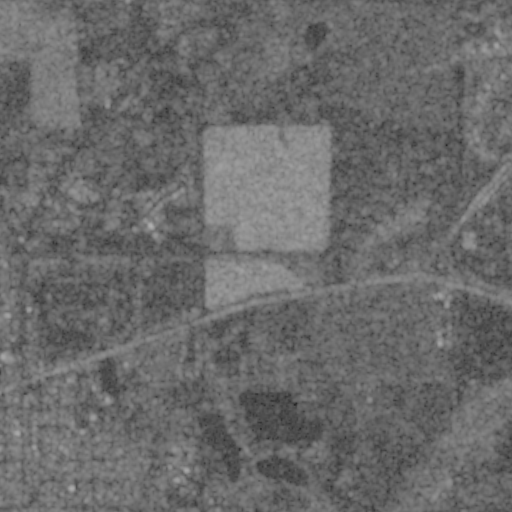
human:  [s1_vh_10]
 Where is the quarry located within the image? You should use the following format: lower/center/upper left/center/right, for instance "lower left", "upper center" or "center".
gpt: The quarry is located in the lower of the image.
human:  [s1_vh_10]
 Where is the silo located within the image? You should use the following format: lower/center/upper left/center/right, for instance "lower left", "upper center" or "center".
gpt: The silo is located in the upper left of the image.
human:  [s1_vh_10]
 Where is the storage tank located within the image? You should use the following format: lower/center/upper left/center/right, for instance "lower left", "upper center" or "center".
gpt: The storage tank is located in the lower right of the image.
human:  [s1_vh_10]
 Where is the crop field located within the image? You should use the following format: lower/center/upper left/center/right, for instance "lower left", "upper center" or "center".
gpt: There is no crop field in the image.

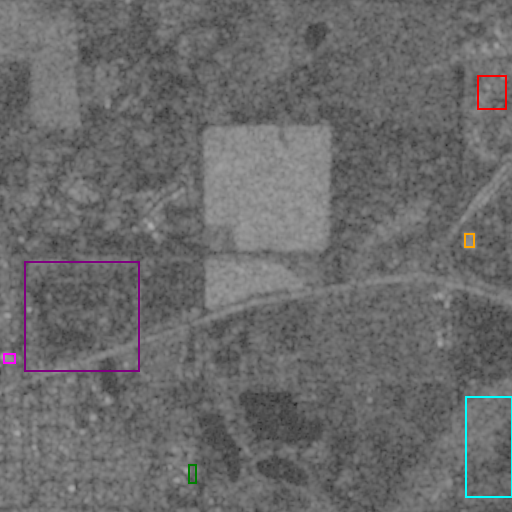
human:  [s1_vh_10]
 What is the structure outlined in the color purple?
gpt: The structure outlined in purple is a park.
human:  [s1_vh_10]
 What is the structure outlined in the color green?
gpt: The structure outlined in green is a parking lot.
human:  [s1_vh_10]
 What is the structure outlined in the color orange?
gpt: The structure outlined in orange is a power substation.
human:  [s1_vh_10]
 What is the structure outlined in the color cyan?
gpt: The structure outlined in cyan is a quarry.
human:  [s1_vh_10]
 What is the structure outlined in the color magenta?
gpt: The structure outlined in magenta is a building.
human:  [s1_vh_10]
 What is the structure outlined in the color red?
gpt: The structure outlined in red is a building.
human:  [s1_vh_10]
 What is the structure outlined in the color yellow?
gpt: There is no yellow outline.